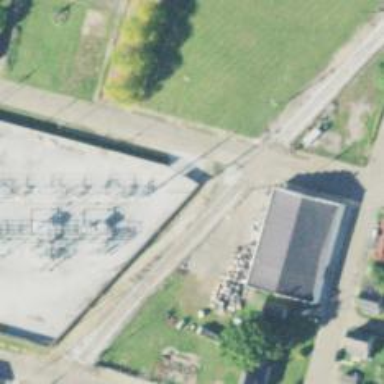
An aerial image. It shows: Power tower.